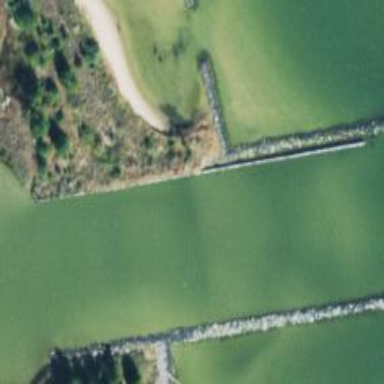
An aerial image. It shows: Breakwater structure.